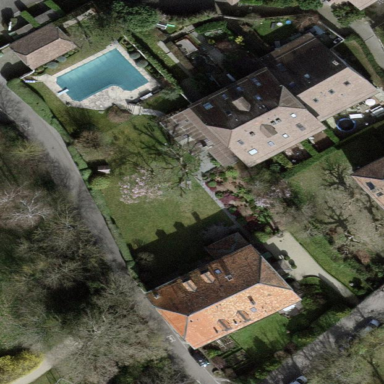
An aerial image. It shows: Garden enclosed by fence.